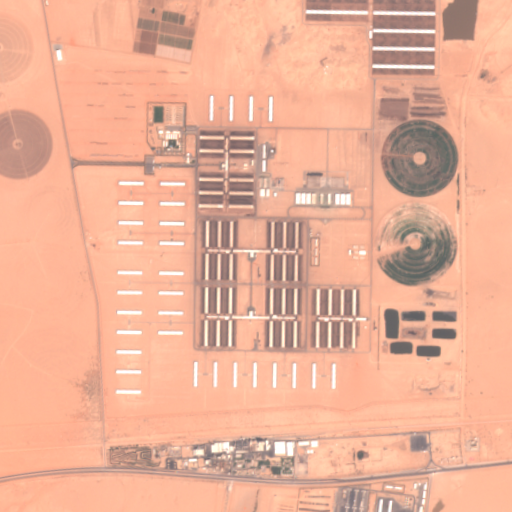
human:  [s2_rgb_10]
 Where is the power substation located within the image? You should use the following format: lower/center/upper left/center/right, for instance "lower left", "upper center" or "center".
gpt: The power substation is located in the lower right of the image.
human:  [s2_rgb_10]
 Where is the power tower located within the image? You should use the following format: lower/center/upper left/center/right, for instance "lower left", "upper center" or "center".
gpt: The power tower is located in the lower of the image.
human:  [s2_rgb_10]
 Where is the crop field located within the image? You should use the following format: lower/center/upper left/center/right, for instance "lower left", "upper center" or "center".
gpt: There is no crop field in the image.